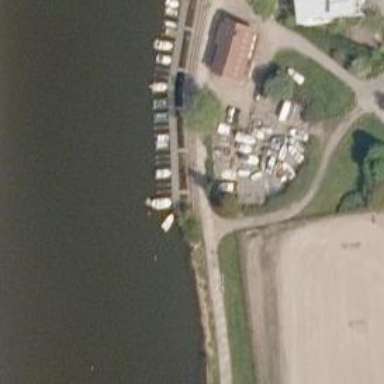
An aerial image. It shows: Man-made pier.